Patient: sex F, age 54
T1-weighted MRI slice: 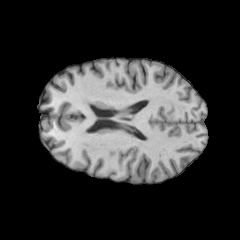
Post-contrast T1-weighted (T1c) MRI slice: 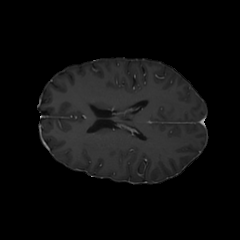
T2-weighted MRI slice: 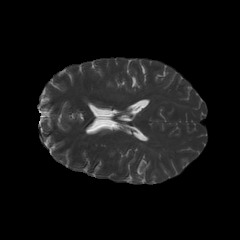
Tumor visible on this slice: no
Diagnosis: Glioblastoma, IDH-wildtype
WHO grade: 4